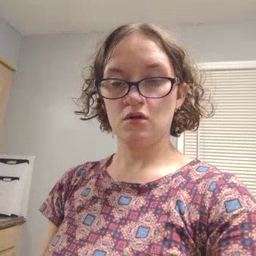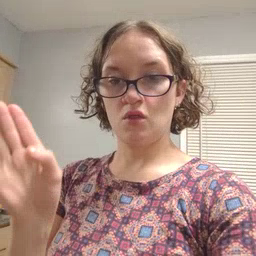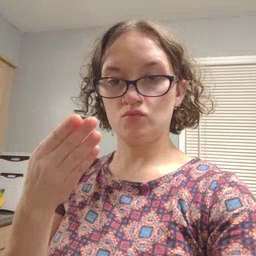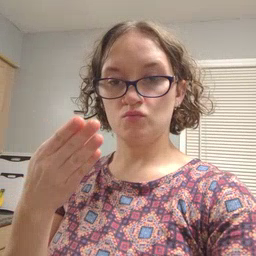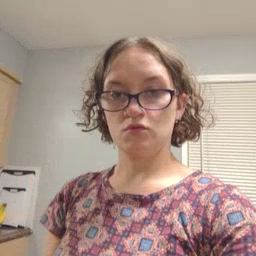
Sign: close